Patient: sex M, age 78
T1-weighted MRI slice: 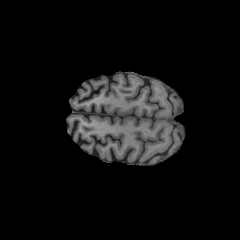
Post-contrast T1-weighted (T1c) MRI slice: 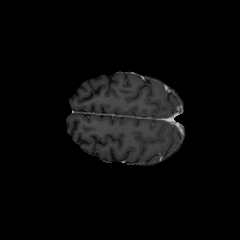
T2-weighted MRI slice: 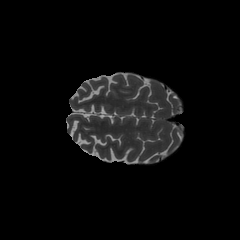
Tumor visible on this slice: no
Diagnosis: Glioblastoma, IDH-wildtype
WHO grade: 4